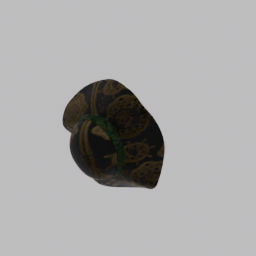
Label: people